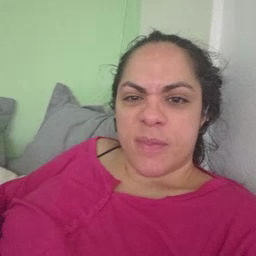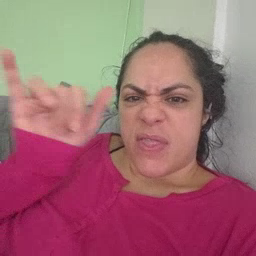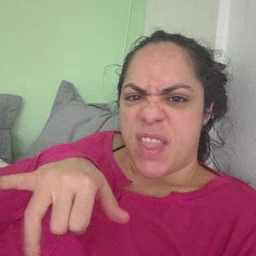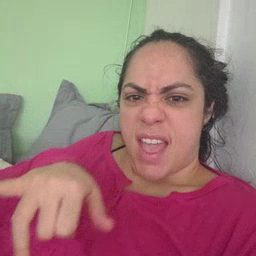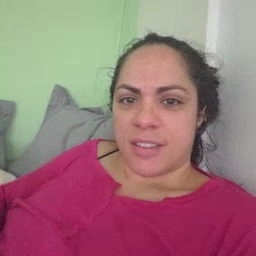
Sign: that